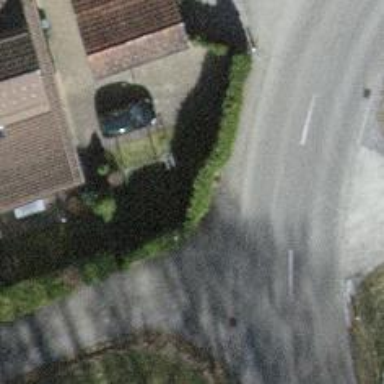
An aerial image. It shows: Hedge barrier.